Question: I'm trying to make a little game to play around with canvas. I've decided to go for as there are plenty of examples online. My goal was to make the game "responsive" for all devices. If you open it in a mobile or whichever screen, you should be able to play it normally.
For this purpose I drew a background image within the canvas that will adapt the height to the screen's height and repeat it through the x-axis.
<URL>
The issue I'm having is that, when I animate the bird, this one leaves a trail behind it.
As like so:

An easy fix would be clearing the canvas as explained in this post:
<URL>
But it isn't possible because of the way I'm painting my background (I paint it once and repaint it if it resizes).
>
# Question
How do I avoid this image trail with a static background? Is it maybe possible to have like a false static background that doesn't need to be repainted? I obviously want to do it in the canvas, without needing to have an image in the html.
This is the code with the main functionality so that you can take a look:
'''
const cvs = document.getElementById("canvas");
const ctx = cvs.getContext("2d");
cvs.style.height = "100vh";
cvs.style.width = "100vw";
var bird = new Image();
var bg = new Image();
bird.src = "https://lh3.googleusercontent.com/prntPuix7QxlhKXx6IBtTxv7PrdEJtmzFJ4mopScNS1_klze86BVNy3PqHbQn2UQ4JyJdix3XQ=w128-h128-e365";
bg.src = "https://opengameart.org/sites/default/files/bg_5.png";
let gravity = 1;
birdPositionY = 10;
birdPositionX = 50;
const draw = () => {
ctx.drawImage(bird, birdPositionX, birdPositionY);
birdPositionY += gravity;
birdPositionX += 3;
requestAnimationFrame(draw);
};
const resizeCanvas = () => {
const {
width,
height
} = cvs.getBoundingClientRect();
cvs.height = height;
cvs.width = width;
let x = 0,
y = 0;
while (x < cvs.width && y < cvs.height) {
ctx.drawImage(bg, x, y, 360, cvs.height);
x += bg.width;
}
};
bg.onload = () => {
resizeCanvas();
};
window.addEventListener("resize", resizeCanvas, false);
draw();
'''
'''
<!DOCTYPE html>
<html>
<head>
<title>Flappy Bird</title>
<meta name="viewport" content="width=device-width, user-scalable=no" />
<style>
html {
overflow: hidden;
}
body {
margin: 0;
}
canvas {
width: 100vw;
height: 100vh;
}
</style>
</head>
<body>
<canvas id="canvas"></canvas>
<script src="index.js"></script>
</body>
</html>
'''
Hope it did make sense!
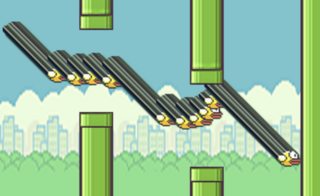
Answer: Draw your background on a canvas that you will keep off-screen, then draw this canvas every frame on your visible one before you draw your moving parts.
'''
const cvs = document.getElementById("canvas");
const ctx = cvs.getContext("2d");
// our backround canvas that we won't append in the doc ("off-screen")
const background = cvs.cloneNode();
const bg_ctx = background.getContext('2d');
cvs.style.height = "100vh";
cvs.style.width = "100vw";
var bird = new Image();
var bg = new Image();
bird.src = "https://lh3.googleusercontent.com/prntPuix7QxlhKXx6IBtTxv7PrdEJtmzFJ4mopScNS1_klze86BVNy3PqHbQn2UQ4JyJdix3XQ=w128-h128-e365";
bg.src = "https://opengameart.org/sites/default/files/bg_5.png";
let gravity = 1;
birdPositionY = 10;
birdPositionX = 50;
const draw = () => {
// first draw the background canvas
ctx.drawImage(background, 0,0);
// then your persona
ctx.drawImage(bird, birdPositionX, birdPositionY);
birdPositionY += gravity;
birdPositionX += 3;
requestAnimationFrame(draw);
};
const resizeCanvas = () => {
const {
width,
height
} = cvs.getBoundingClientRect();
// resize both canvases
cvs.height = background.height = height;
cvs.width = background.width = width;
let x = 0,
y = 0;
while (x < cvs.width && y < cvs.height) {
// draw on the off-screen canvas
bg_ctx.drawImage(bg, x, y, 360, cvs.height);
x += bg.width;
}
};
bg.onload = () => {
resizeCanvas();
draw();
};
window.addEventListener("resize", resizeCanvas, false);
'''
'''
<!DOCTYPE html>
<html>
<head>
<title>Flappy Bird</title>
<meta name="viewport" content="width=device-width, user-scalable=no" />
<style>
html {
overflow: hidden;
}
body {
margin: 0;
}
canvas {
width: 100vw;
height: 100vh;
}
</style>
</head>
<body>
<canvas id="canvas"></canvas>
<script src="index.js"></script>
</body>
</html>
'''